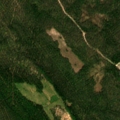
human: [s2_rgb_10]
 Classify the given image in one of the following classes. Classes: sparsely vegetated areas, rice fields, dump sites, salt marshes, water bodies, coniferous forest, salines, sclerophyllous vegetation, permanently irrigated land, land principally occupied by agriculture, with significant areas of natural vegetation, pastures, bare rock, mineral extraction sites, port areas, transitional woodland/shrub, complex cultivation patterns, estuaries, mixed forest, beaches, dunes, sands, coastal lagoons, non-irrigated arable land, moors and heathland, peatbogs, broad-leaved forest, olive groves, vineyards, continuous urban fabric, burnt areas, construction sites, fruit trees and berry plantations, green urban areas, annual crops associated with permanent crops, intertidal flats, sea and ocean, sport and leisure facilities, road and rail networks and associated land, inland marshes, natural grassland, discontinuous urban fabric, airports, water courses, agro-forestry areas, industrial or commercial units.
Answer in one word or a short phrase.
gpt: coniferous forest